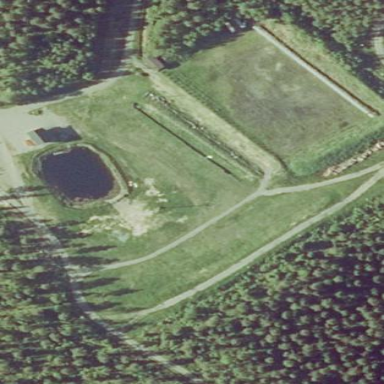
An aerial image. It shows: Pitch designated for biathlon shooting.